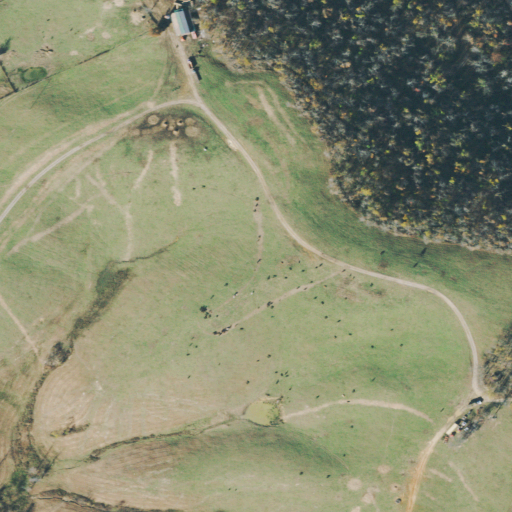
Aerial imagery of mountain in Tennessee named Golman Mountain containing grassland, deciduous forest, and shrub